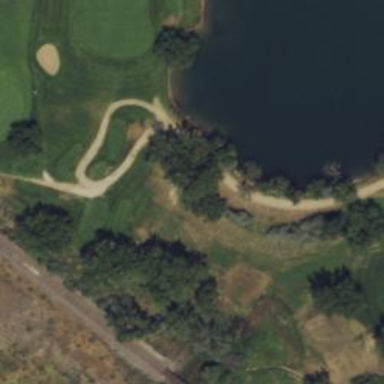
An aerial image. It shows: Path designated for golf carts.